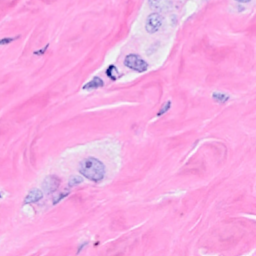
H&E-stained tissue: Breast